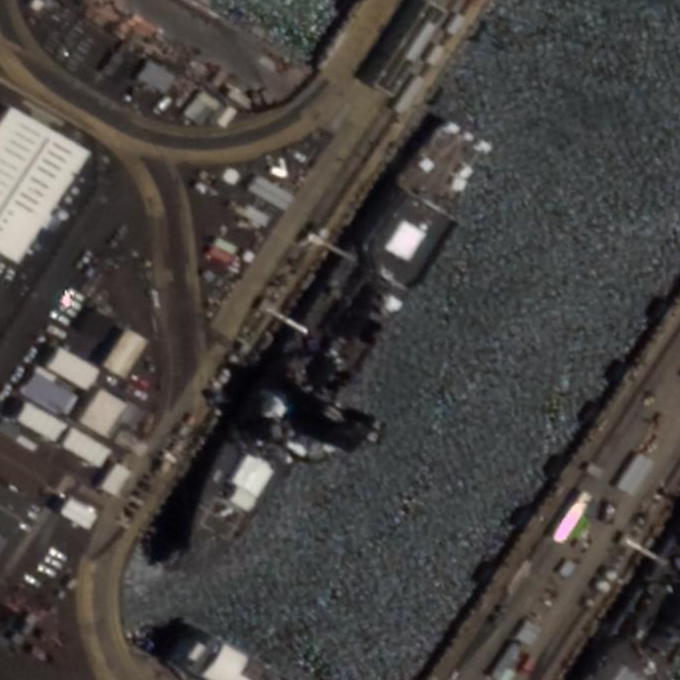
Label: destroyer